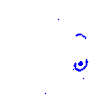
Particle: electron